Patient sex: M
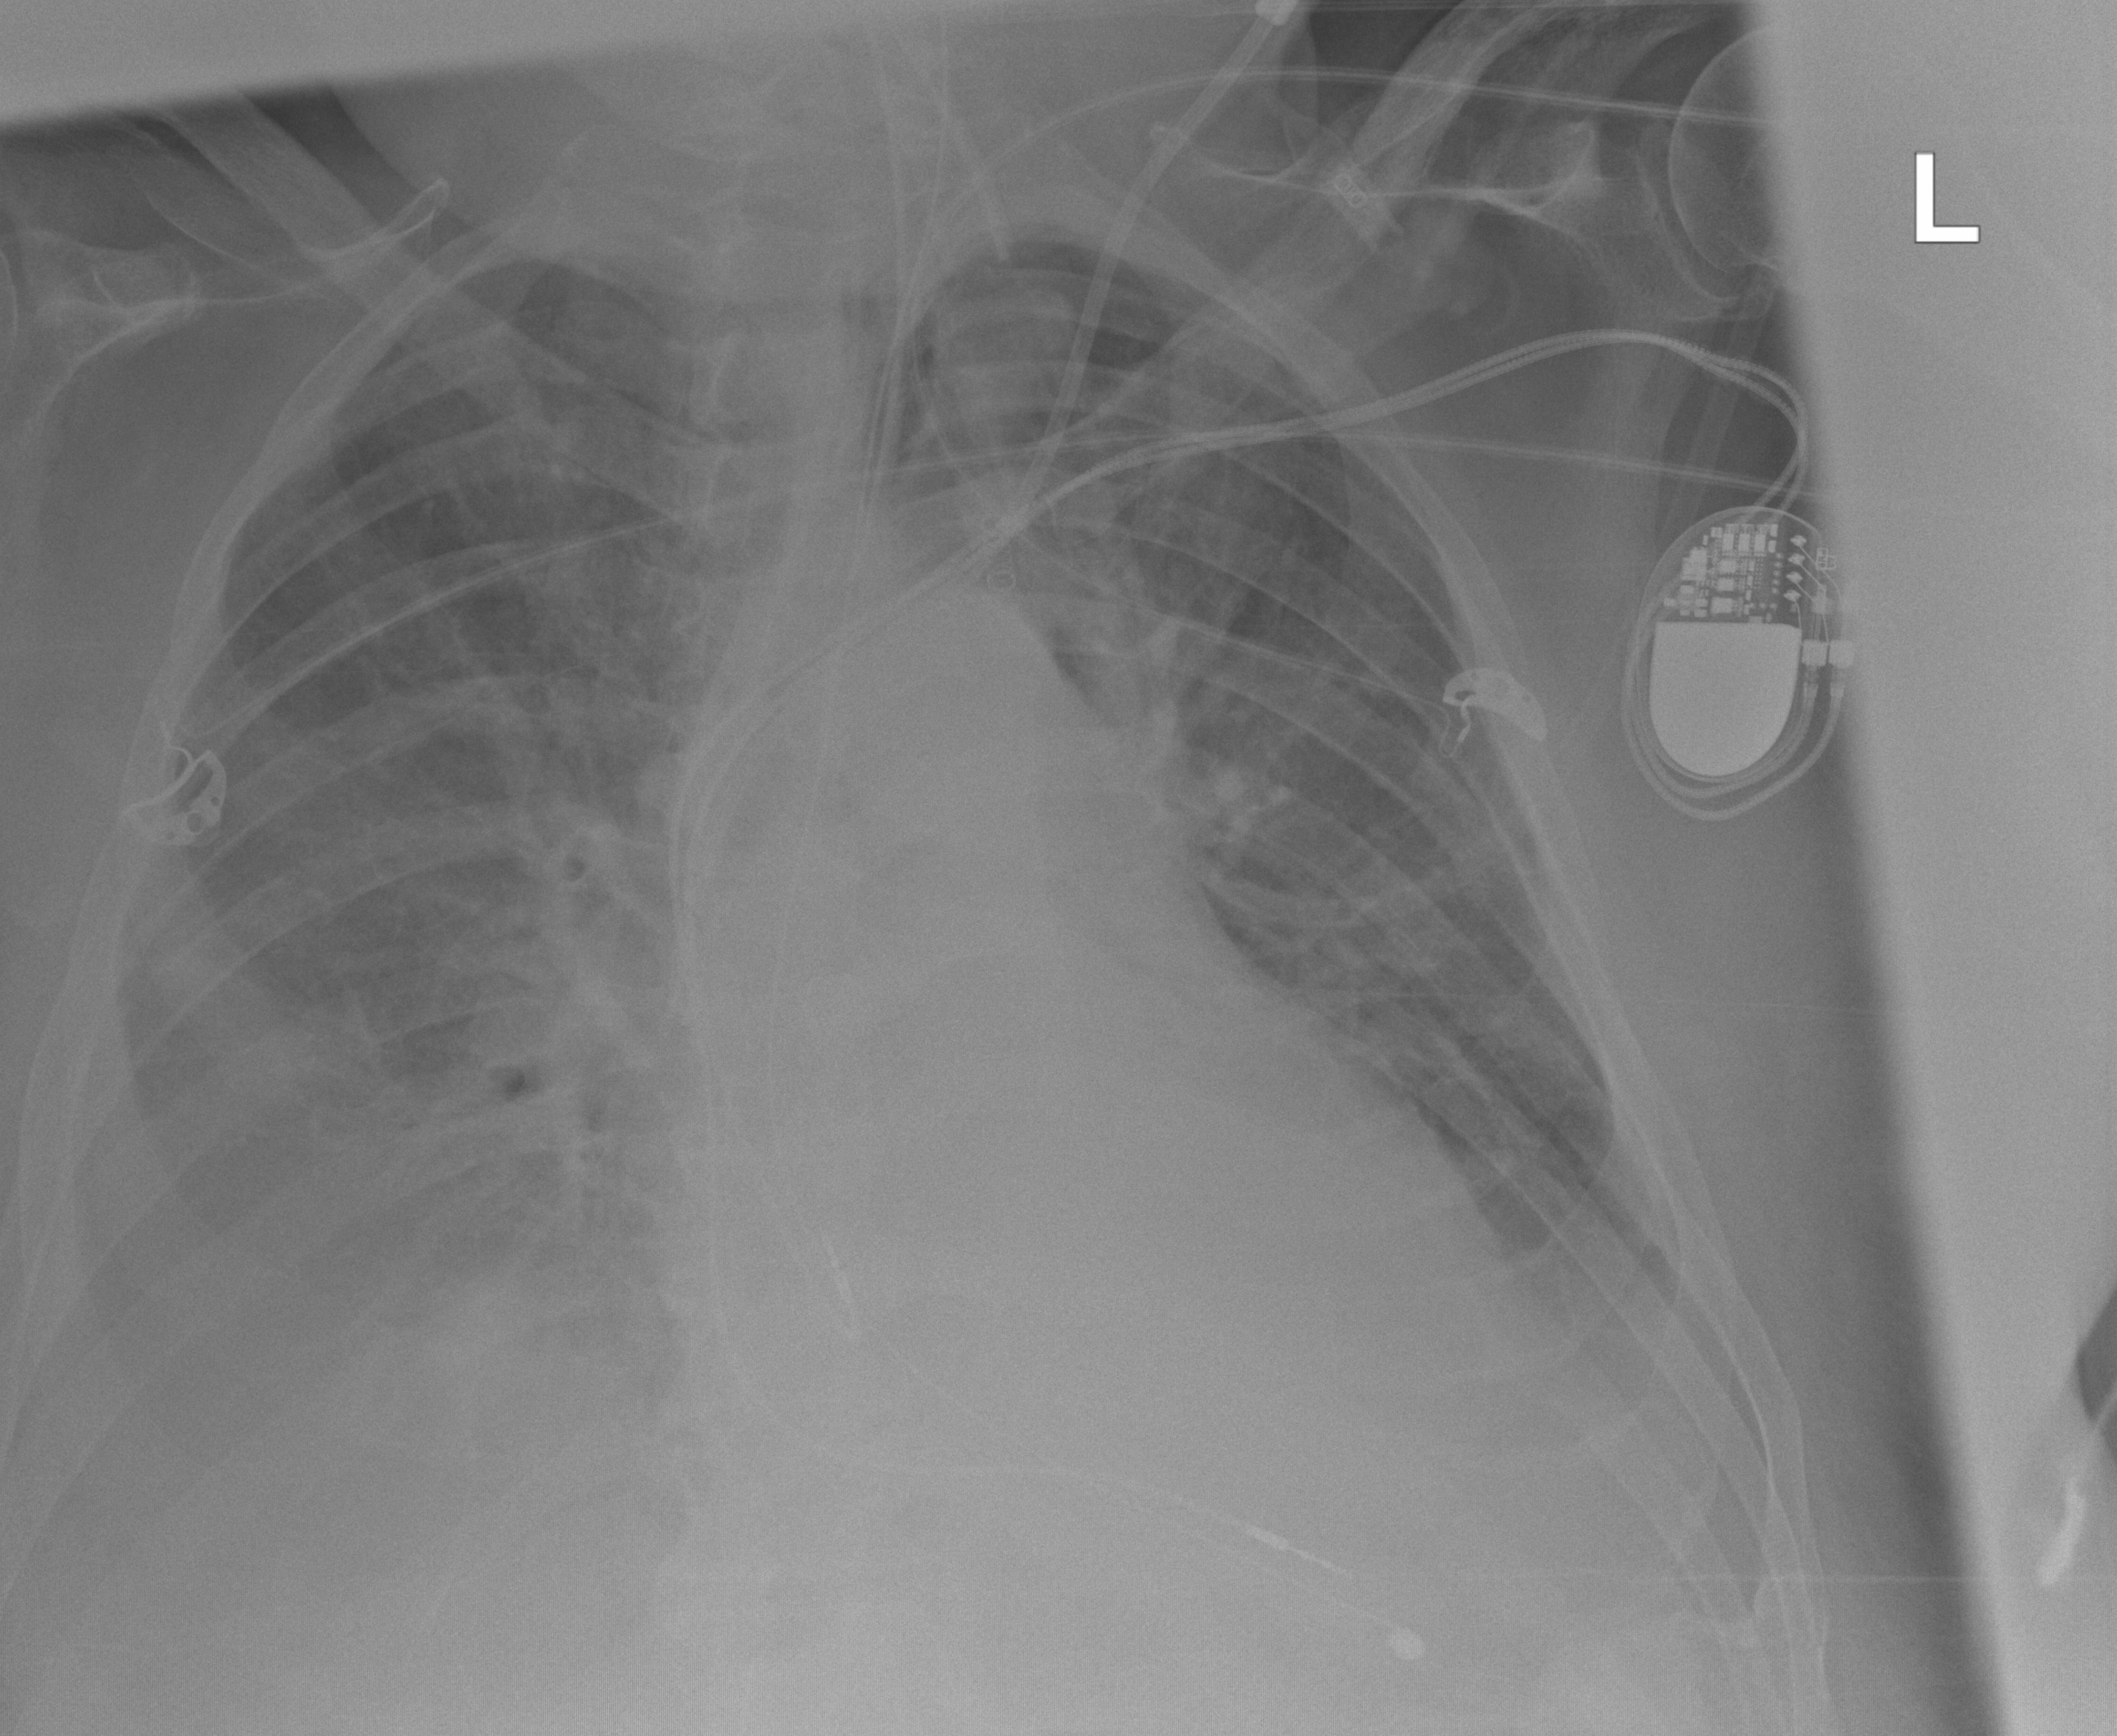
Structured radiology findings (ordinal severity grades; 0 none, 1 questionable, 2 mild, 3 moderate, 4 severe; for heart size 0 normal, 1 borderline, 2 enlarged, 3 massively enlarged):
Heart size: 1
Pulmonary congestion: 2
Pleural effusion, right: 3
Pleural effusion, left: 2
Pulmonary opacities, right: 2
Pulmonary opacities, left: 2
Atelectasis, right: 2
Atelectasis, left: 2